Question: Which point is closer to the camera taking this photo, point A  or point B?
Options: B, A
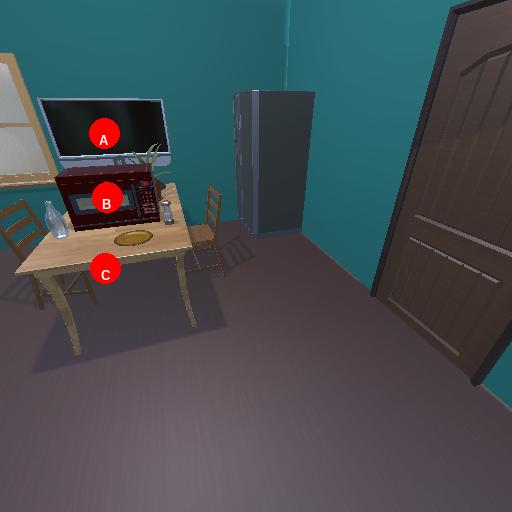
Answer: B